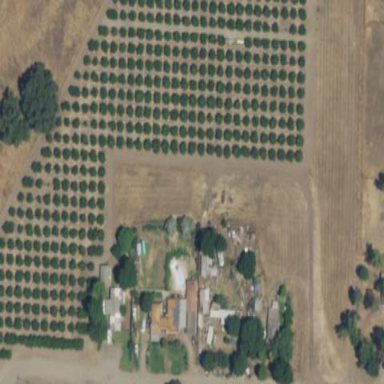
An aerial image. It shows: Orange orchard with rows of vibrant orange trees.